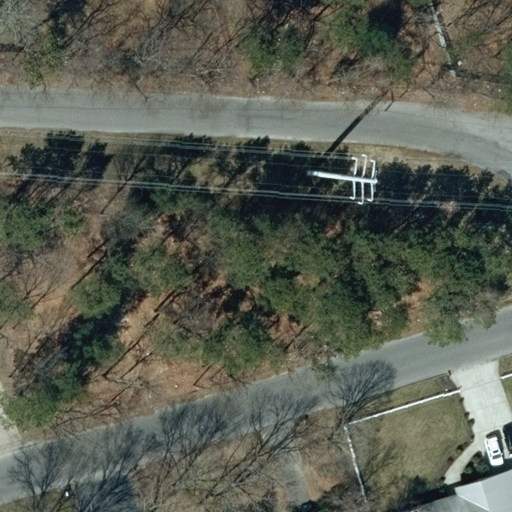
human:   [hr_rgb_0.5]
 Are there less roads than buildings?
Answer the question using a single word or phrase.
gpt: no

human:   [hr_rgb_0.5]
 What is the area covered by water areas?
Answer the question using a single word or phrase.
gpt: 0m2

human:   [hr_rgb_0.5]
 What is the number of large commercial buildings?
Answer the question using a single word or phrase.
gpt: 0

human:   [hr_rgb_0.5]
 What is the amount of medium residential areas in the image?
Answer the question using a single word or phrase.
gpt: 0

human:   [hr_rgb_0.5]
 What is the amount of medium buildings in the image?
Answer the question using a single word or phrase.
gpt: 1

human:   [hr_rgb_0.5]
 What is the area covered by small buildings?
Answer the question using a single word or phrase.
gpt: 0m2

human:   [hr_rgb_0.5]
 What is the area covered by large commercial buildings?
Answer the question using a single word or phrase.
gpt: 0m2

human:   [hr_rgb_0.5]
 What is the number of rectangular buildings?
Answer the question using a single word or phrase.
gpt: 0

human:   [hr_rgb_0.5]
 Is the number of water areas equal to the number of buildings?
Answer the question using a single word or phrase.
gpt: no

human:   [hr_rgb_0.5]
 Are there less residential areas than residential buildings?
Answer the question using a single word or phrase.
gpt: no

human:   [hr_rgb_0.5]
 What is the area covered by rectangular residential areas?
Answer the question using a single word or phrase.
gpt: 10619m2

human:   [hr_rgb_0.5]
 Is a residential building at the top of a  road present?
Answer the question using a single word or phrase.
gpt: no

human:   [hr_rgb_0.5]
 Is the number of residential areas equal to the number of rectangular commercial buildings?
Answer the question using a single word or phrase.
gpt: no

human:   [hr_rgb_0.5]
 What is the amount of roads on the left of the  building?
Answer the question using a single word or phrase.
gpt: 0

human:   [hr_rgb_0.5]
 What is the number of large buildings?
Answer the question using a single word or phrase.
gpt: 0

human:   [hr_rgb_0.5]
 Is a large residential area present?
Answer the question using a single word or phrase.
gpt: yes

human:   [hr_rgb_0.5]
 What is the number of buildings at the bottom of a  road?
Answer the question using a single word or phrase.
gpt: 1

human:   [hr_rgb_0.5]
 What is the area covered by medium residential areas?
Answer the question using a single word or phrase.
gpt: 0m2

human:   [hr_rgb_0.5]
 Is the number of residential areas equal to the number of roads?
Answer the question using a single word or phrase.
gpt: no

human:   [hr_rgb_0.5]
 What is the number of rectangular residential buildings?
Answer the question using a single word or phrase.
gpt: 0

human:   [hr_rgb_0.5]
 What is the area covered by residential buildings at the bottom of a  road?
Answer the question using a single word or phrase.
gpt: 131m2

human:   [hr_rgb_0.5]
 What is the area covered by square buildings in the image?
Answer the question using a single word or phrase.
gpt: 0m2

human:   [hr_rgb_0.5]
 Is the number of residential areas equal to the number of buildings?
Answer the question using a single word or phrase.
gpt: yes

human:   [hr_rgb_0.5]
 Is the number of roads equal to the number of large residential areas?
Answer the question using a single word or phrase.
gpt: no

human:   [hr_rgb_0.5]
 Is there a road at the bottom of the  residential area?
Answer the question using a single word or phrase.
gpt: yes

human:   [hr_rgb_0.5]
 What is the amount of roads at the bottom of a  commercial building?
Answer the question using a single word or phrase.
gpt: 0

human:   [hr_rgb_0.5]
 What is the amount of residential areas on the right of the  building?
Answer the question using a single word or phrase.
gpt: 0

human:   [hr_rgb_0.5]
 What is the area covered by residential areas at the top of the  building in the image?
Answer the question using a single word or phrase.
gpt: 10619m2

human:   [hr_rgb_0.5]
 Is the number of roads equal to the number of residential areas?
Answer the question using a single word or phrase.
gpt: no

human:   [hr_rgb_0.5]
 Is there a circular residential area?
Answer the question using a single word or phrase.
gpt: no

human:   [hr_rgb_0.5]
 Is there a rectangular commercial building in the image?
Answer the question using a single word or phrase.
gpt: no

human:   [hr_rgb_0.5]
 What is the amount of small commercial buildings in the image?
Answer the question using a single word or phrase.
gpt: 0

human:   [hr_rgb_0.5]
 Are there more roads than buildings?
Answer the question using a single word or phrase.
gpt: yes

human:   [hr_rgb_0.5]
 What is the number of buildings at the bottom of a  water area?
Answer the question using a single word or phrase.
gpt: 0

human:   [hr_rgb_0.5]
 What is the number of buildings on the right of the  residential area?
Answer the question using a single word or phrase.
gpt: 1

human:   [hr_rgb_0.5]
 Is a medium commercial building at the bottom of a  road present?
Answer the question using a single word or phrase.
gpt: no